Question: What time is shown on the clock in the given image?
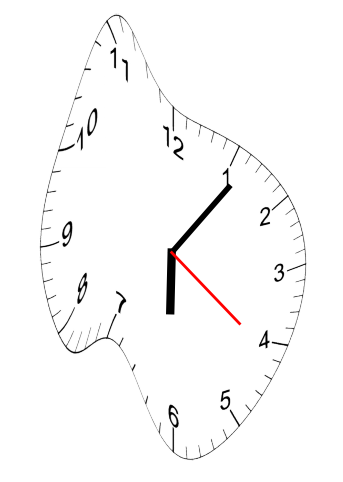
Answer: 06:06:21